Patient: sex F, age 39
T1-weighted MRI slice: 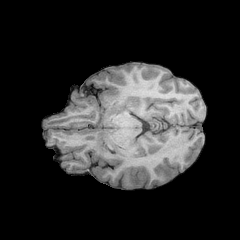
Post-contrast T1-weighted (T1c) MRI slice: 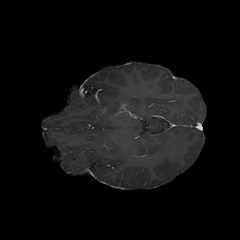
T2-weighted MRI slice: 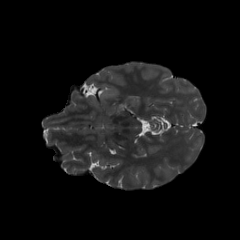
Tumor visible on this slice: yes
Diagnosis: Astrocytoma, IDH-mutant
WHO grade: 2